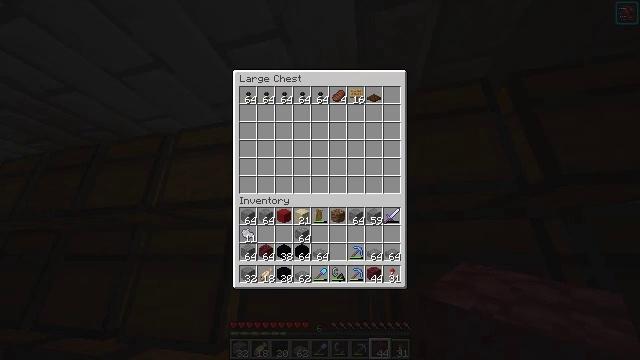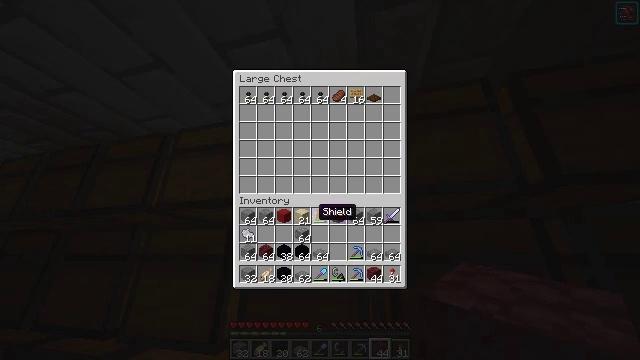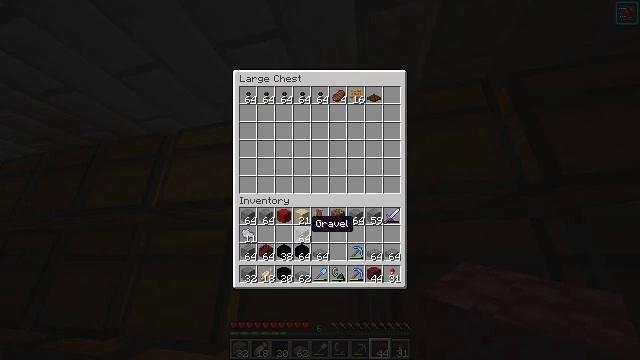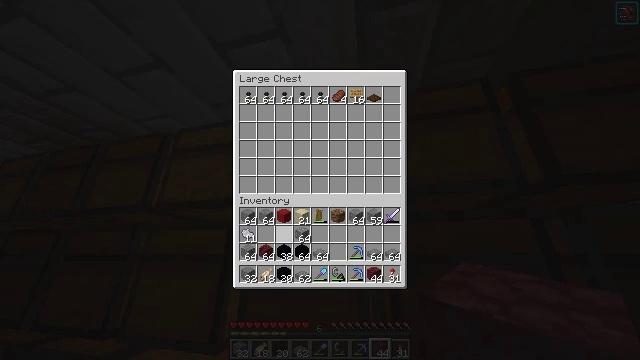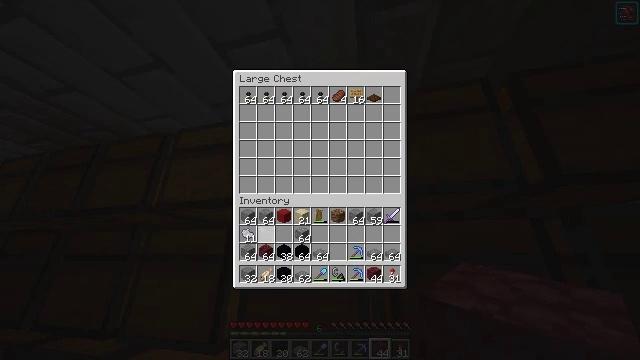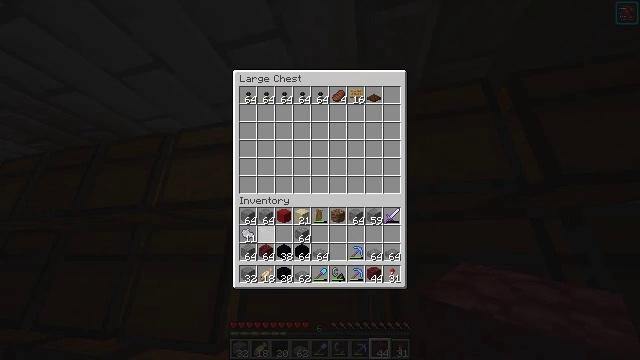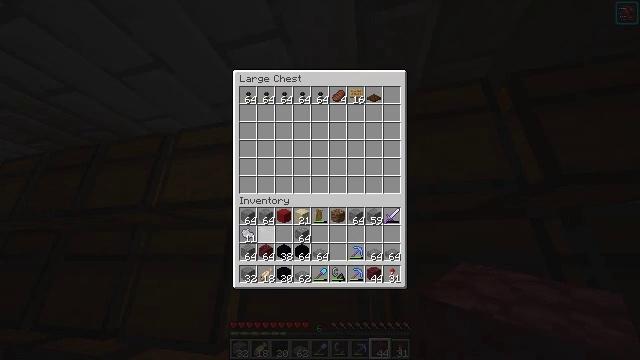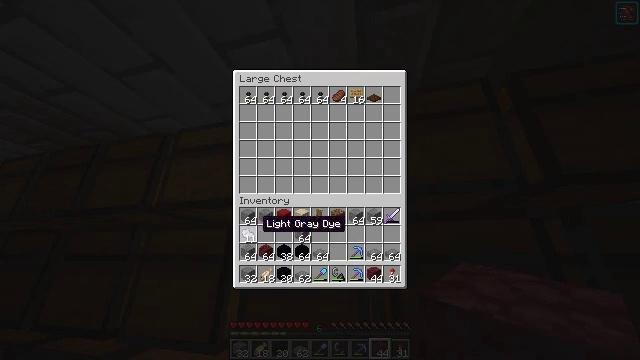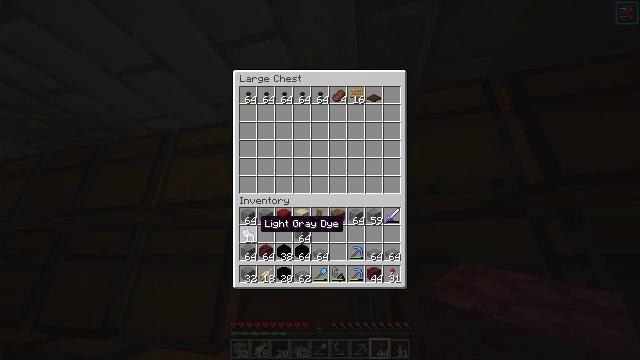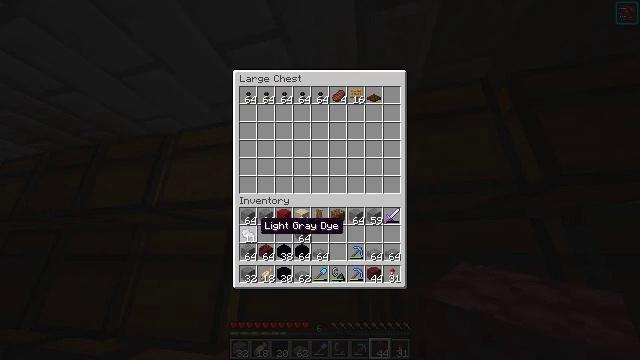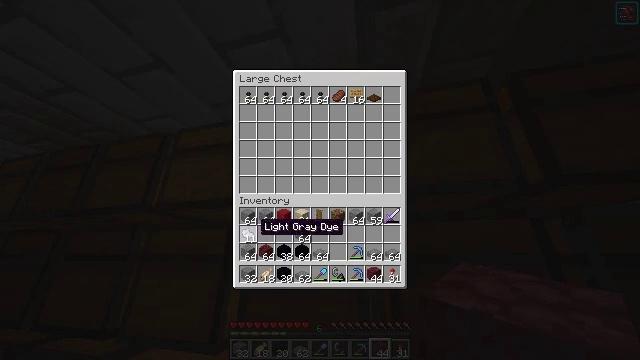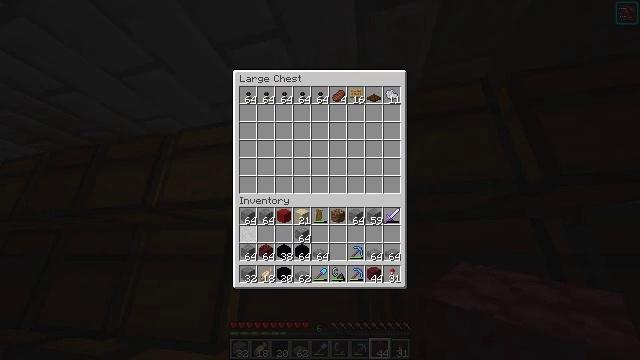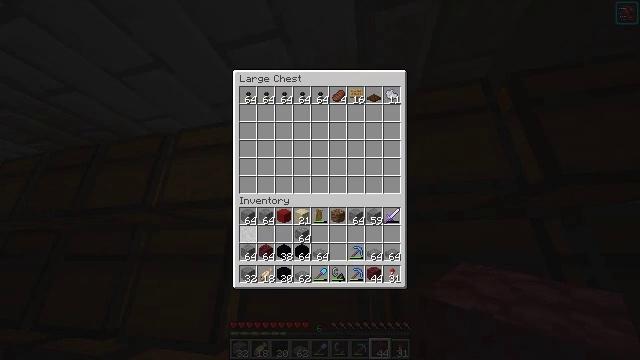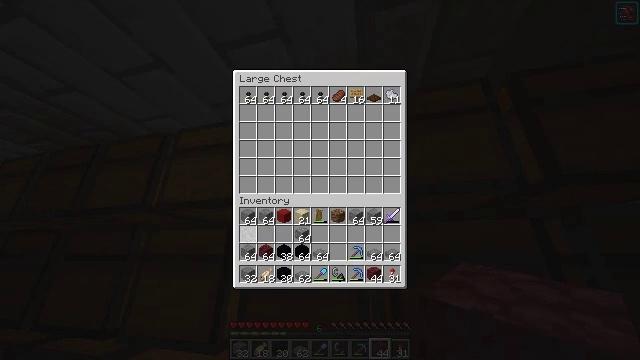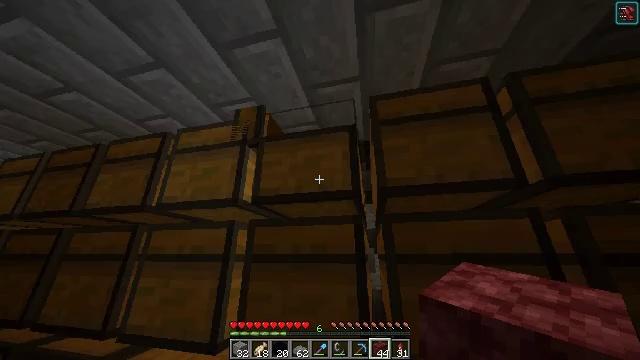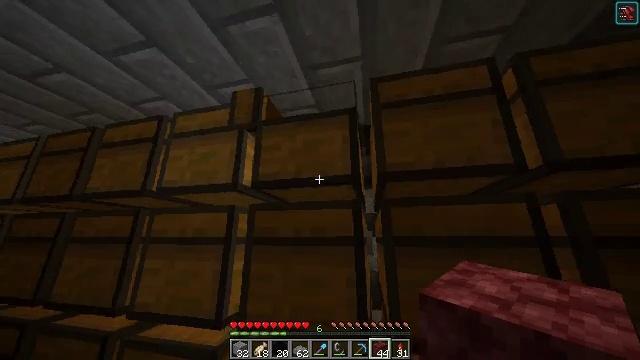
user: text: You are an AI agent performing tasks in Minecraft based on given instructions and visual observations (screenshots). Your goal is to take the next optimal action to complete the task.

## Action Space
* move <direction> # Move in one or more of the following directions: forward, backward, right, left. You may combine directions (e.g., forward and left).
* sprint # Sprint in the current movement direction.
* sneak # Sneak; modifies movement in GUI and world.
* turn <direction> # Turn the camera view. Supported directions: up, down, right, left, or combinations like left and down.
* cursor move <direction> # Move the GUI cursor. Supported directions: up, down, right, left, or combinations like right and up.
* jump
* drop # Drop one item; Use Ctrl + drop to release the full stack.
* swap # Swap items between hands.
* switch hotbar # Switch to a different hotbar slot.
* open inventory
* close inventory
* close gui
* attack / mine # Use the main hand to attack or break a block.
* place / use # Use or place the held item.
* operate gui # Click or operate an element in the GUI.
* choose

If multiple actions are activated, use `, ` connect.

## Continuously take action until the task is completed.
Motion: motion action
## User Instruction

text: Prepare materials in the crafting table to craft white concrete powder.
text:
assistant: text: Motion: sneak, cursor move down
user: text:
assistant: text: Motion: sneak, cursor move left and down
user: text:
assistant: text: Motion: sneak, cursor move left
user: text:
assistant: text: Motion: sneak, cursor move left
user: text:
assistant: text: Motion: sneak, cursor move left
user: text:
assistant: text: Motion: sneak
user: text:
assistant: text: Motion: sneak
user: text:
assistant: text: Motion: sneak
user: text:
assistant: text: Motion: sneak
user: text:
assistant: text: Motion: sneak
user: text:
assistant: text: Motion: sneak, choose
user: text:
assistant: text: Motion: sneak, choose
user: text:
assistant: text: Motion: sneak
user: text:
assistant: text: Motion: no_op
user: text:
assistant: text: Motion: turn down, close gui
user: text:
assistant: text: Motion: turn right and down
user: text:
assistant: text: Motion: turn right and down
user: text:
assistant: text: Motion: use / place
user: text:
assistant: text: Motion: use / place
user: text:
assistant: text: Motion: no_op
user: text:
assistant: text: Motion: no_op
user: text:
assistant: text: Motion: no_op
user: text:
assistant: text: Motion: open gui
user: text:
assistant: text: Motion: no_op
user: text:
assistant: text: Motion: no_op
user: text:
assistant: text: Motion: no_op
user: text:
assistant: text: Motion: no_op
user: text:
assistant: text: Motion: no_op
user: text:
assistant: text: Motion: no_op
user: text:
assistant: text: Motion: no_op